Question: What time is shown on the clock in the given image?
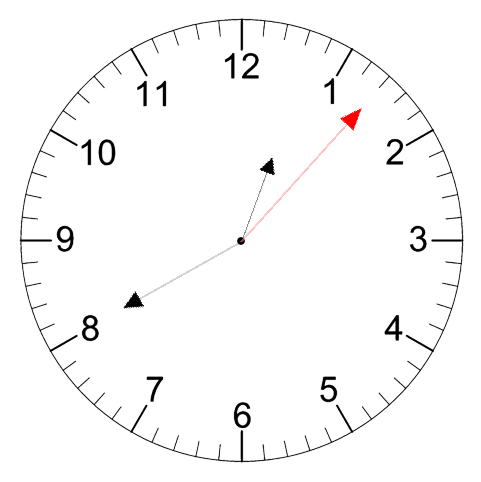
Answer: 12:40:07